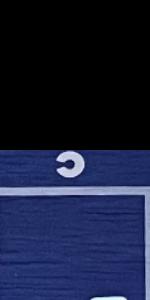
Label: Empty